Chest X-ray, PA view. Patient: 58 years old, sex M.
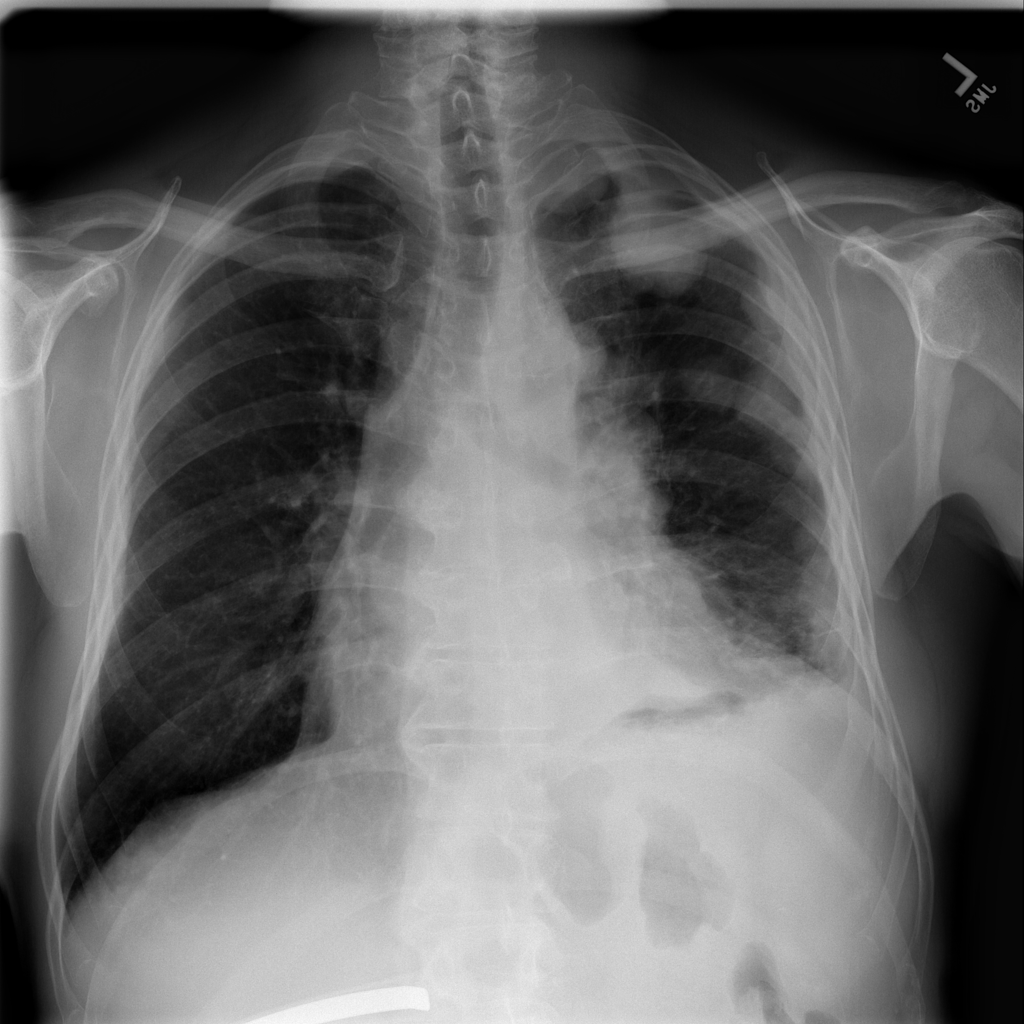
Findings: Mass